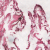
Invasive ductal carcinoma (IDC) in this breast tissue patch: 0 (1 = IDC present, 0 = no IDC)